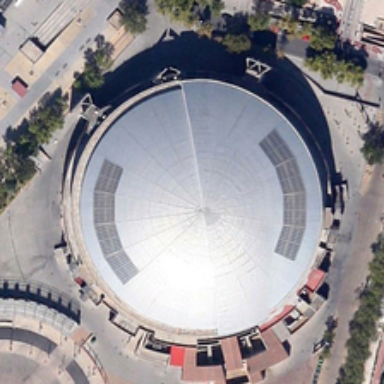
The center is surrounded by dark green trees .